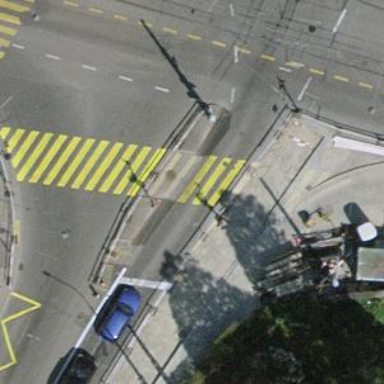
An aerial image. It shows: Crossing with traffic signals and central island.